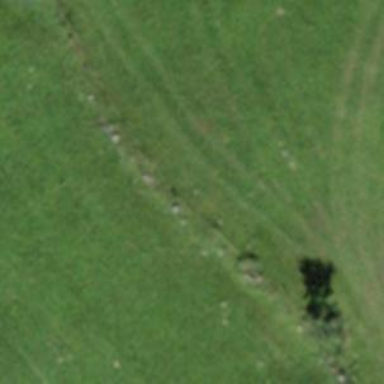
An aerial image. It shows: Dry stone wall barrier.